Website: home-depot
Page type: delivery-shipping
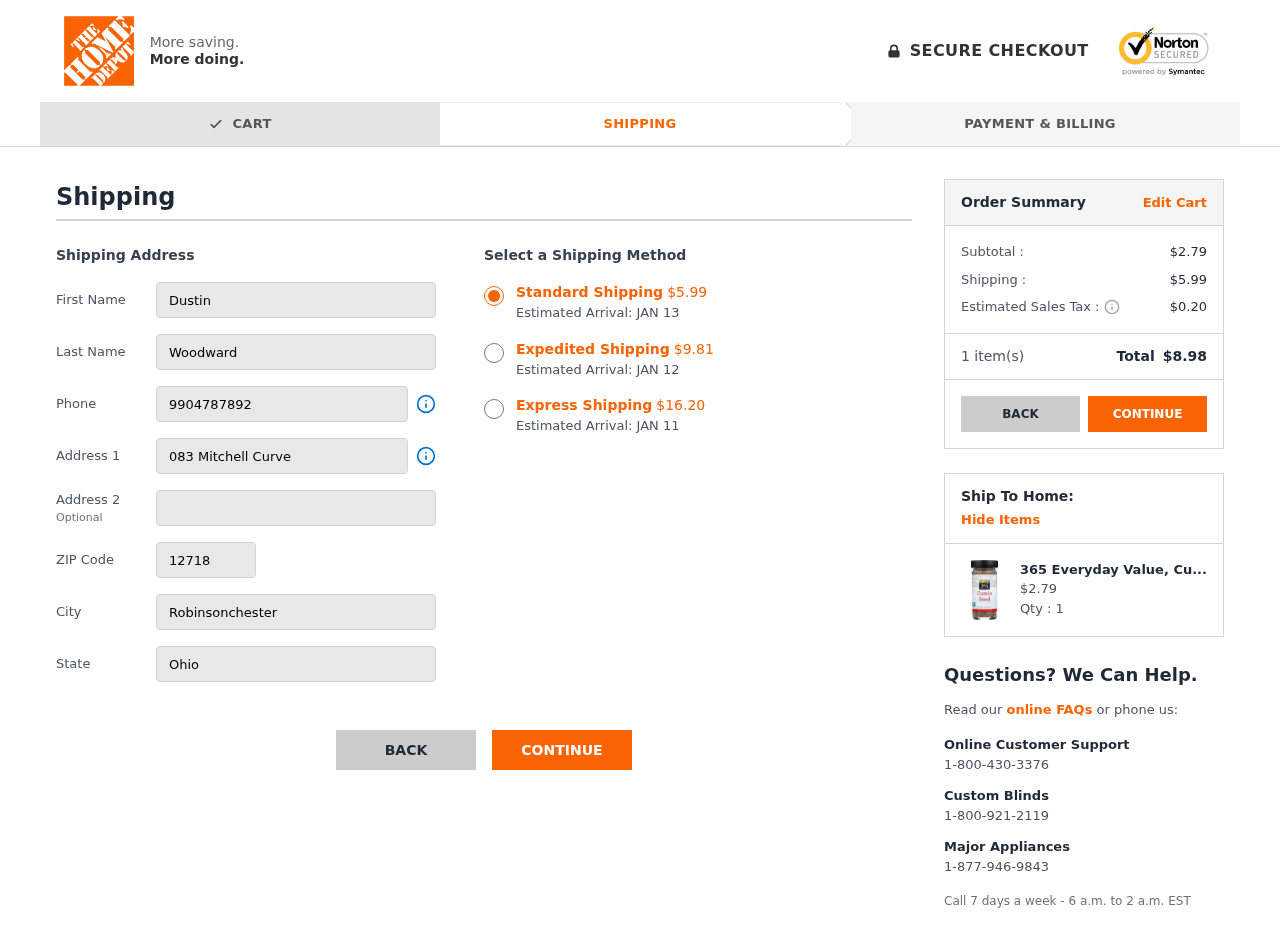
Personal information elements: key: PII_CITY
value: Robinsonchester
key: PII_FIRSTNAME
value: Dustin
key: PII_LASTNAME
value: Woodward
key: PII_PHONE
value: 9904787892
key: PII_POSTCODE
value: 12718
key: PII_STATE
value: Ohio
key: PII_STREET
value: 083 Mitchell Curve
Product elements: key: PRODUCT1_NAME
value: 365 Everyday Value, Cumin Seed, 1.48 oz
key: PRODUCT1_PRICE
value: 2.79
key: PRODUCT1_QUANTITY
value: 1
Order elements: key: ORDER_SHIPPING_COST_STANDARD
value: $5.99
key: ORDER_DELIVERY_DATE
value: JAN 13
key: ORDER_SHIPPING_COST_EXPEDITED
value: $9.81
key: ORDER_DELIVERY_DATE_EXPEDITED
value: JAN 12
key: ORDER_SHIPPING_COST_EXPRESS
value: $16.20
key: ORDER_DELIVERY_DATE_EXPRESS
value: JAN 11
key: ORDER_SUBTOTAL
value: $2.79
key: ORDER_SHIPPING_COST
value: $5.99
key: ORDER_TAX
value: $0.20
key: ORDER_NUM_ITEMS
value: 1
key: ORDER_TOTAL
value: $8.98